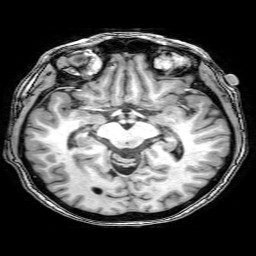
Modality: T1w
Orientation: coronal
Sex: female
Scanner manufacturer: philips
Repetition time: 0.008127 s
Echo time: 0.00372 s